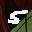
Label: 5